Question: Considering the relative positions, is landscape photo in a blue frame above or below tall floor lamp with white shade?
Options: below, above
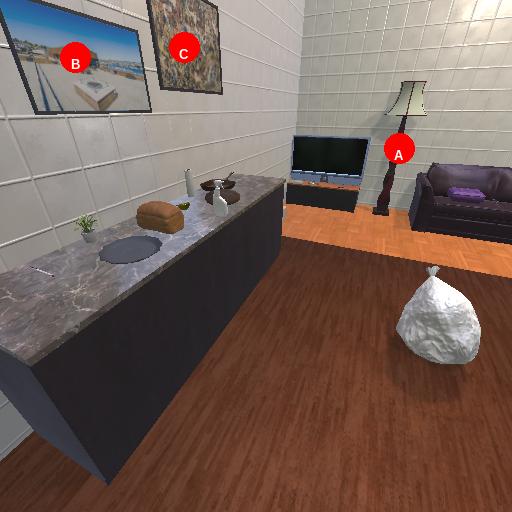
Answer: below